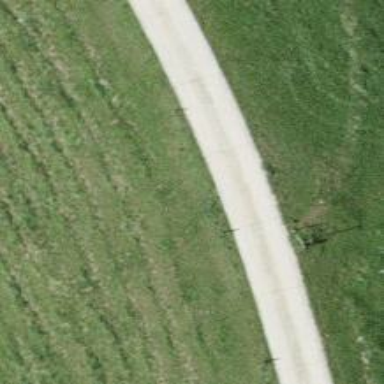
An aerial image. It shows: Concrete track with grade 1 standard.